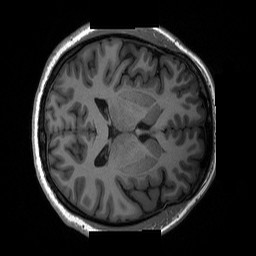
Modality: T1w
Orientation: axial
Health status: ill
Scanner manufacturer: siemens
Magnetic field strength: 3 T
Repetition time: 2.3 s
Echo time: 0.00226 s